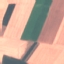
Land use / land cover: AnnualCrop